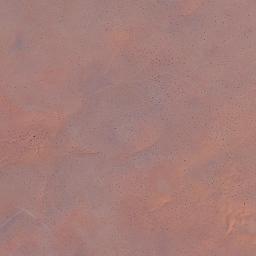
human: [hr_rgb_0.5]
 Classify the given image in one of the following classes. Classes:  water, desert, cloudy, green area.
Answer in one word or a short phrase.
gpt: desert